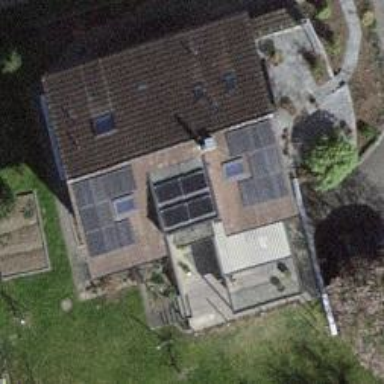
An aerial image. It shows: Solar power generator using photovoltaic panels.